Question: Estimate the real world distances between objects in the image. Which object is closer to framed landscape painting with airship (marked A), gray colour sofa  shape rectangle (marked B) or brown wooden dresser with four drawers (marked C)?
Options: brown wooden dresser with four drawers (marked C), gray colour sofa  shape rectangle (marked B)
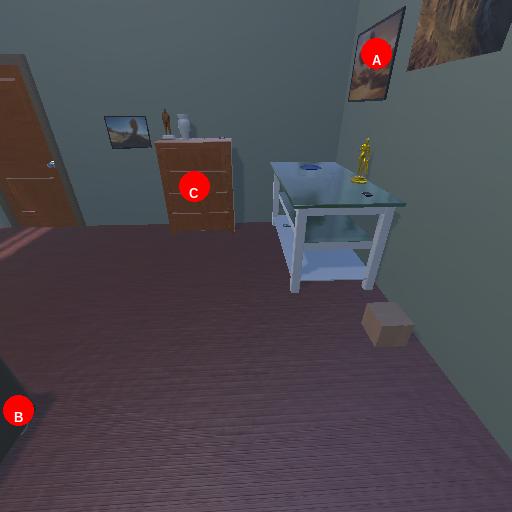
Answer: brown wooden dresser with four drawers (marked C)